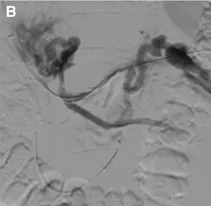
(B) Catheterization of the native portal vein by a combined percutaneous trans-jugular intra-hepatic and trans-splenic approach.
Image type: radiology (ct)